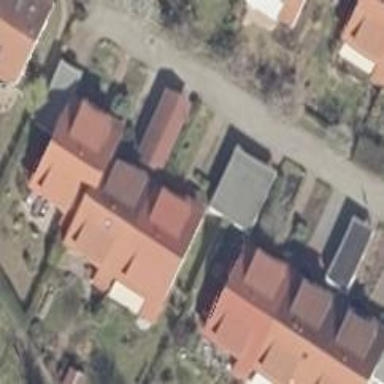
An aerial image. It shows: Terrace building with gabled roof.